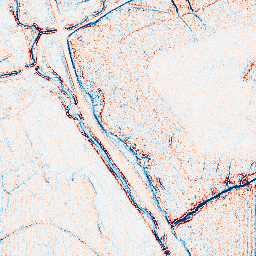
Category: edge_preserving
Decomposition family: anisotropic_diffusion
Decomposition parameters: iterations: 10
kappa: 30
gamma: 0.05
Upsampling method: fft_zeropad
Upsampling parameters: scale: 2
Upsampling scale: 2